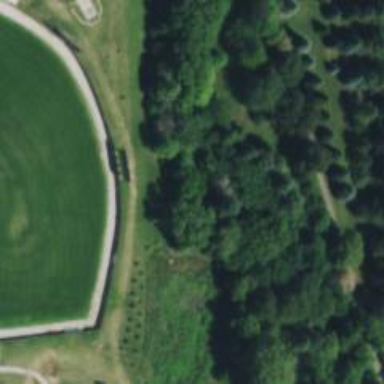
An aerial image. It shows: Disc golf pitch on leisure land.